Chest X-ray:
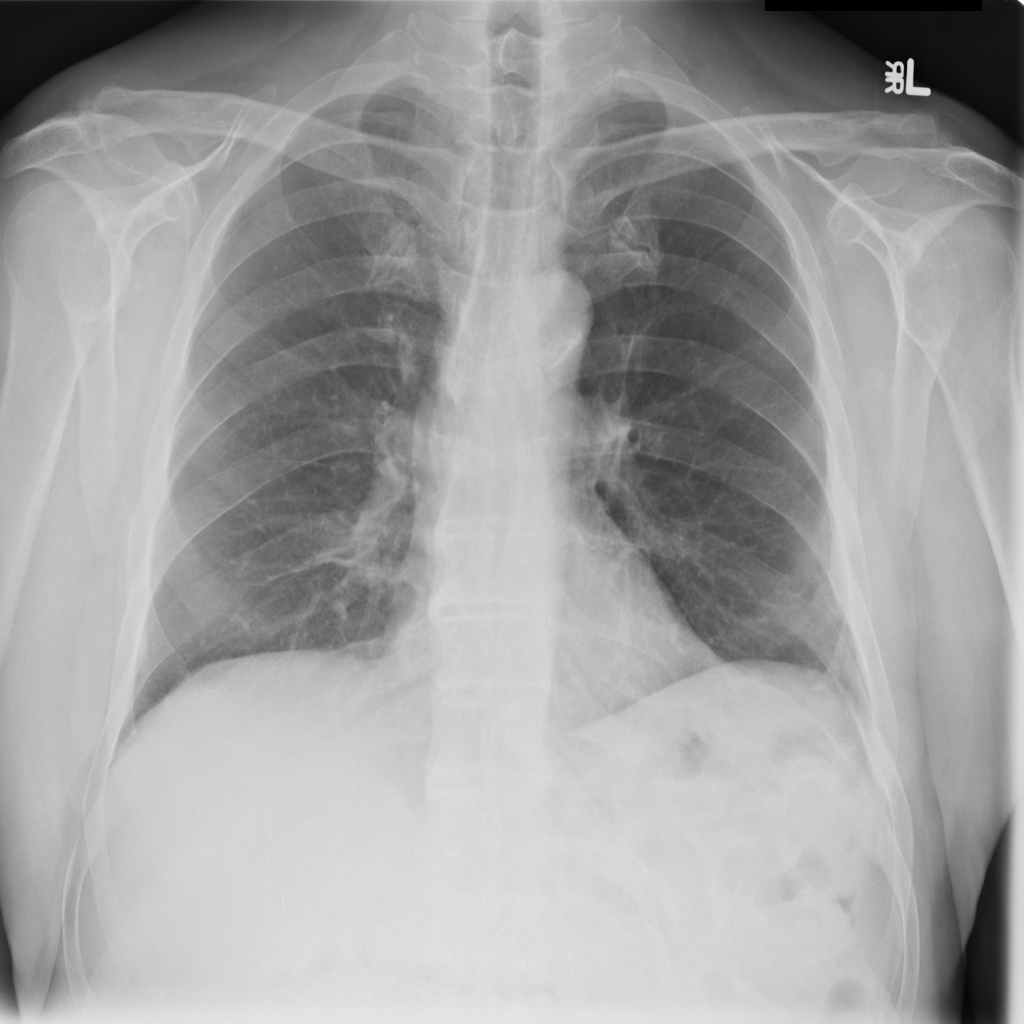
Findings: Pleural Thickening
No abnormal finding: no